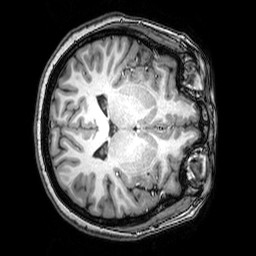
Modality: T1w
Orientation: axial
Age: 35
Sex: female
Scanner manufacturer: philips
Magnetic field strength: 3 T
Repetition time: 0.008113 s
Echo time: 0.003709 s